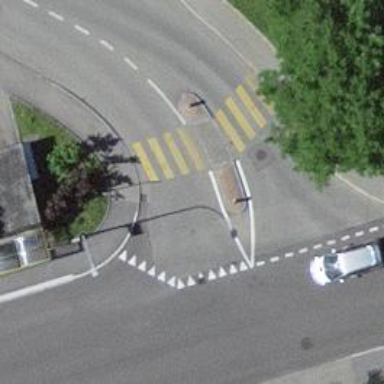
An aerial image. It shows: Uncontrolled zebra crossing on the road.